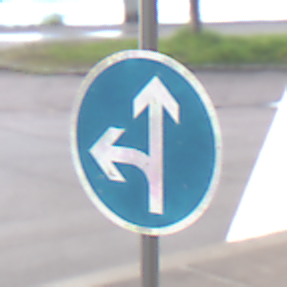
Verkehrszeichen: VorgeschriebeneFahrtrichtungGeradeausOderLinks
Umgebung: Roofed, Urban
Tageszeit: MorningAfternoon
Wetter: PartlyCloudy
Licht: Natural
Jahreszeit: NotSpecified
Kontrast: MediumContrast